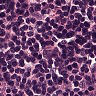
Metastatic tissue present: yes